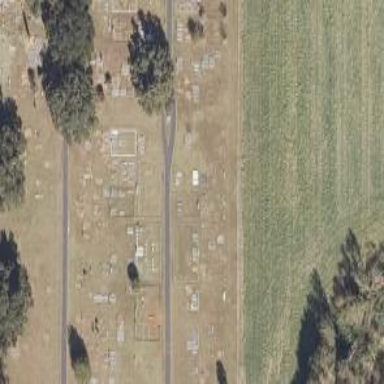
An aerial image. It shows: Cemetery.